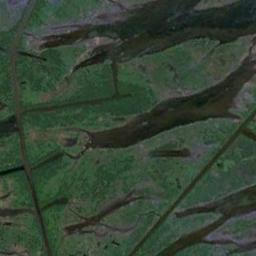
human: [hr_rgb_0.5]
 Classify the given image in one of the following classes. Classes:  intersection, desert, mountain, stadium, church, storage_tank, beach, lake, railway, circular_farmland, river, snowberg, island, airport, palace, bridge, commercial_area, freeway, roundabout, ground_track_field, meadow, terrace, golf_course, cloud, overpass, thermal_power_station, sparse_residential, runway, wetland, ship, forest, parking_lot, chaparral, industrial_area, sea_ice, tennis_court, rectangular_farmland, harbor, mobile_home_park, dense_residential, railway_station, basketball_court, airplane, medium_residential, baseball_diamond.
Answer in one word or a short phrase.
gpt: wetland